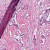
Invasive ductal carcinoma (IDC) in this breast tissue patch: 1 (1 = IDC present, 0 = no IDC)